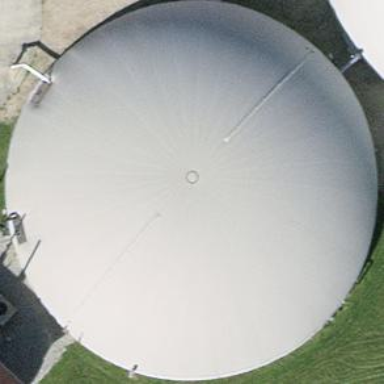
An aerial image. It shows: Storage tank that is man-made.